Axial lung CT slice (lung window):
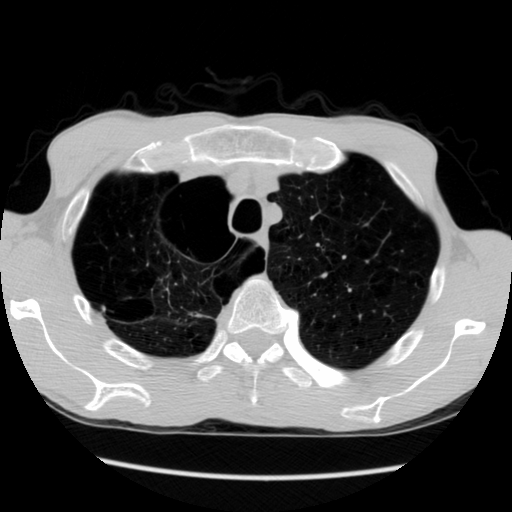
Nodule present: no